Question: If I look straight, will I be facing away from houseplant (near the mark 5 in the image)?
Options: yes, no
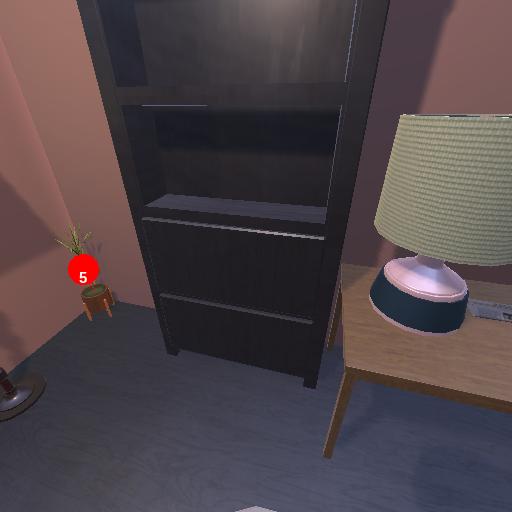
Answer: yes